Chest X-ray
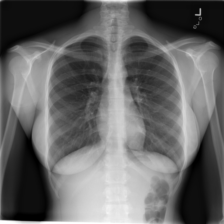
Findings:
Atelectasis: negative
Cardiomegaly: negative
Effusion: negative
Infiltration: negative
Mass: negative
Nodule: negative
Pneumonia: negative
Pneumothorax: negative
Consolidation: negative
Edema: negative
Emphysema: negative
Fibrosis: negative
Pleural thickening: negative
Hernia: negative